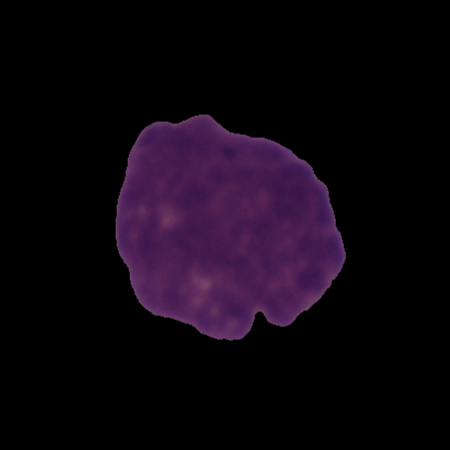
Label: cancer